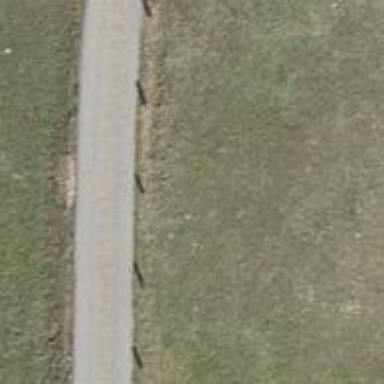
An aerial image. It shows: Fence.